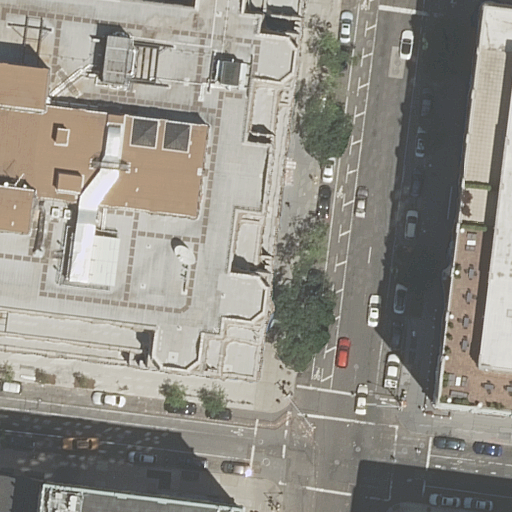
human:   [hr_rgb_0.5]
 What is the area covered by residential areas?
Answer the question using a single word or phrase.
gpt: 10612m2

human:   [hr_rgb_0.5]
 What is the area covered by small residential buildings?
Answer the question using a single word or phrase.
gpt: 80m2

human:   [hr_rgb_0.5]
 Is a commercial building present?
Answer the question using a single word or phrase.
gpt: no

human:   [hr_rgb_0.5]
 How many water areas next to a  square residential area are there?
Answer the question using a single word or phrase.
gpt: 0

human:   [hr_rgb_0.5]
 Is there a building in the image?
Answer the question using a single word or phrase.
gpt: yes

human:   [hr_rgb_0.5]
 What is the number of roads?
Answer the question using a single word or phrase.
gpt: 2

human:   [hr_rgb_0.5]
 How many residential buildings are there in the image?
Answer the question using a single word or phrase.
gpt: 4

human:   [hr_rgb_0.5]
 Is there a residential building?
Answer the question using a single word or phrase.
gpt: yes

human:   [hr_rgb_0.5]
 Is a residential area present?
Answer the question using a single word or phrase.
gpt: yes

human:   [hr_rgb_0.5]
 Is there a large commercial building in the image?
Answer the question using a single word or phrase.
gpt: no

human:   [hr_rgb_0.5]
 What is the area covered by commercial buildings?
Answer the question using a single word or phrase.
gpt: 0m2

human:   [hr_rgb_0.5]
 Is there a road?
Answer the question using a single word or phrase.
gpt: yes

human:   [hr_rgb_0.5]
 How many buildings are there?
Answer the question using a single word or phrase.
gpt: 4

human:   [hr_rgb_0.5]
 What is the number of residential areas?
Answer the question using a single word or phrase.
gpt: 1

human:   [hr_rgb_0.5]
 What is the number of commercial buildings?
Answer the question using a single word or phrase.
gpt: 0

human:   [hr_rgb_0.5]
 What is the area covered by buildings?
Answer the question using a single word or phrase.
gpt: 1546m2

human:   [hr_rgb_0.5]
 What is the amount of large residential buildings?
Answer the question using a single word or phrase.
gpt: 2

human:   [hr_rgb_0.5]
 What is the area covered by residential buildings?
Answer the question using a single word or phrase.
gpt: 1546m2

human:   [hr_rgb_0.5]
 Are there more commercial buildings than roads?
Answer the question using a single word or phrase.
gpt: no

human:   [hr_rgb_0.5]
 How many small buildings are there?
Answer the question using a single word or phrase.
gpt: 1

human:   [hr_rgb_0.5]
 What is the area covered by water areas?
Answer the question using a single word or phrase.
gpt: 0m2

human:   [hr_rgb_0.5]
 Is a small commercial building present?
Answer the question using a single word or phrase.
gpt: no

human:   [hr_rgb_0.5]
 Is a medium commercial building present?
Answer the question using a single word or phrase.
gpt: no

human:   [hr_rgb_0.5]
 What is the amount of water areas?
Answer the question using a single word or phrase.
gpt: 0

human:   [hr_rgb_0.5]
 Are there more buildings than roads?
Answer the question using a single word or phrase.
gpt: yes

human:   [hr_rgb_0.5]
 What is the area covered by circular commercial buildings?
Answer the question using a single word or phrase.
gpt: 0m2

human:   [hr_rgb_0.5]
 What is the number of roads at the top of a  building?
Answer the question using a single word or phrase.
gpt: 2

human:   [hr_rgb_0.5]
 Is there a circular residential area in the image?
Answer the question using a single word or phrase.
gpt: no

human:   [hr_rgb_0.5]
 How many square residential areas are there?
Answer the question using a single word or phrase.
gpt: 0

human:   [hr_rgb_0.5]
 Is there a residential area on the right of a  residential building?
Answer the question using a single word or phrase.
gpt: no

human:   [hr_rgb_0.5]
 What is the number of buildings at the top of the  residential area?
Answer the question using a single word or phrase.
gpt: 4

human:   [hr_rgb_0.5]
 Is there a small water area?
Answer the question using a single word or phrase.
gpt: no

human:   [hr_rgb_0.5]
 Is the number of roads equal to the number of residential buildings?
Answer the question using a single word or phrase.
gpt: no

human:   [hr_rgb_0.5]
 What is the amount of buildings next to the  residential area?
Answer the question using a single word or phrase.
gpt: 4

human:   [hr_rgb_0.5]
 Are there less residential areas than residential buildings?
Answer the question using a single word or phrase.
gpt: yes

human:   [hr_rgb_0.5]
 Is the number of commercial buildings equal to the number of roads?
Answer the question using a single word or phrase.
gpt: no

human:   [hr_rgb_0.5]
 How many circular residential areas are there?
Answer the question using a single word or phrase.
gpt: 0

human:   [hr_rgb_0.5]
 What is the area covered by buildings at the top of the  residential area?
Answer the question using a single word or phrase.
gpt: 1546m2

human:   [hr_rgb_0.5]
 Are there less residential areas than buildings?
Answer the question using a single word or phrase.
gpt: yes

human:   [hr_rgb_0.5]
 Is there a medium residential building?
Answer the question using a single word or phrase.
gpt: yes

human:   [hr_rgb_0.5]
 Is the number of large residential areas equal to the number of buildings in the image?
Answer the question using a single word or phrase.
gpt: no

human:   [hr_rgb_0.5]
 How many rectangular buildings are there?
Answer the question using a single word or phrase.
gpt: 2

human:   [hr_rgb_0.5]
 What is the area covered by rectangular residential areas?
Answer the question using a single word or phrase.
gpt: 10612m2

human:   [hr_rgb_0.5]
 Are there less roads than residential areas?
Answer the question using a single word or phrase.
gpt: no

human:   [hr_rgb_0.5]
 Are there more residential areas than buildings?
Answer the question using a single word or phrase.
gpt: no

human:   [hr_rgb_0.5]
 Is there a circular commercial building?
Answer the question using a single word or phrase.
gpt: no

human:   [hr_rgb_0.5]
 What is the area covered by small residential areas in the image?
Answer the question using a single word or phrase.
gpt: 0m2

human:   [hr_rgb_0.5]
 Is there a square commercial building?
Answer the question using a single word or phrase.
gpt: no

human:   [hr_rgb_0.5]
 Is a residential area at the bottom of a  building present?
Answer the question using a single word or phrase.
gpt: yes

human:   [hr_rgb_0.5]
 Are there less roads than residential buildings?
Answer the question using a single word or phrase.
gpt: yes

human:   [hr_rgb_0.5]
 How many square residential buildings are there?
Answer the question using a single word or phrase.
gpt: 0

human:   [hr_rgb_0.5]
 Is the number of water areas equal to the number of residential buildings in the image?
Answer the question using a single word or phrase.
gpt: no

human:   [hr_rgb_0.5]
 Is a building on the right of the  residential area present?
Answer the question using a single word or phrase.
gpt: yes

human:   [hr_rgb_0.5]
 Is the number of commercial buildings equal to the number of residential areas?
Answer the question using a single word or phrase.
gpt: no

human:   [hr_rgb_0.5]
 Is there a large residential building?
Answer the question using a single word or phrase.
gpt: yes

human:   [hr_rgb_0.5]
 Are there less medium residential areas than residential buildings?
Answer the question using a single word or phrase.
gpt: yes

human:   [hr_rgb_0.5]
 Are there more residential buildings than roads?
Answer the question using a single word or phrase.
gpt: yes

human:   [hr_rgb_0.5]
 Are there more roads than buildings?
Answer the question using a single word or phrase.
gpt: no

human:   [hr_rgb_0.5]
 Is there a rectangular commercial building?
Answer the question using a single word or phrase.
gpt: no

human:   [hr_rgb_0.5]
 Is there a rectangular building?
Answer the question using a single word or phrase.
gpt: yes

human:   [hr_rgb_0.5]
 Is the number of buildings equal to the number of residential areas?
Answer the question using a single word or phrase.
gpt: no

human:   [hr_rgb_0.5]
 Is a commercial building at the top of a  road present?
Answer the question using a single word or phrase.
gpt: no

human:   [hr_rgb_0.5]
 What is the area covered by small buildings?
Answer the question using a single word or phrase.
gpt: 80m2

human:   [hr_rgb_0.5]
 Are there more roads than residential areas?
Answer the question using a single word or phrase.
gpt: yes